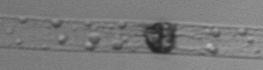
Label: Dactyliosolen_blavyanus